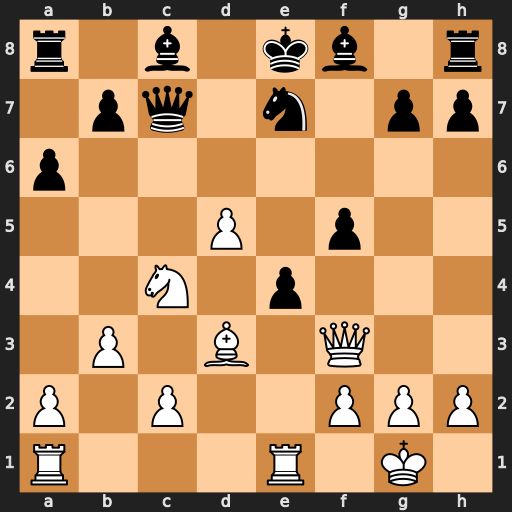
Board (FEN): r1b1kb1r/1pq1n1pp/p7/3P1p2/2N1p3/1P1B1Q2/P1P2PPP/R3R1K1
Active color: w
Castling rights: kq
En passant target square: -
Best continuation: Bxe4 fxe4 Rxe4 b5 d6